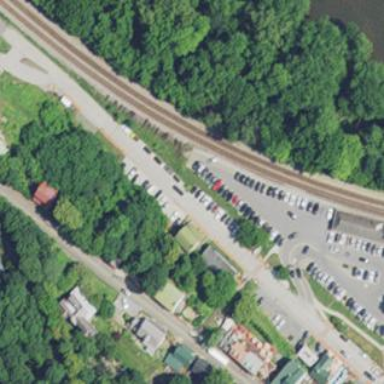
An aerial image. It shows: Parking area with surface parking designated for park and ride for the train.